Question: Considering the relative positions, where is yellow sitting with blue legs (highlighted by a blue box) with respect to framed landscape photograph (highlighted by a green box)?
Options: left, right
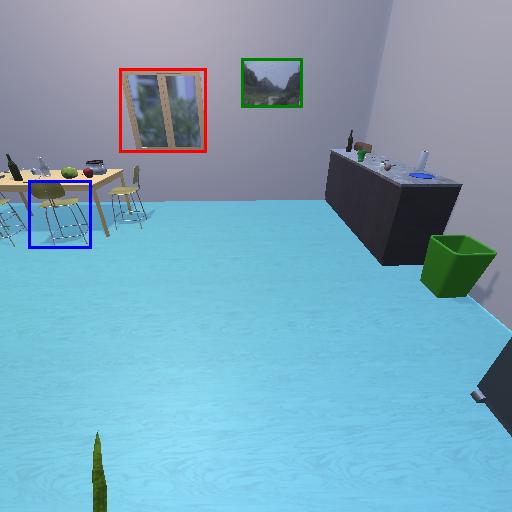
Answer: left